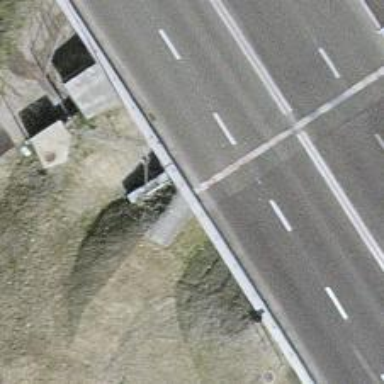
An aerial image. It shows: Guard rail.